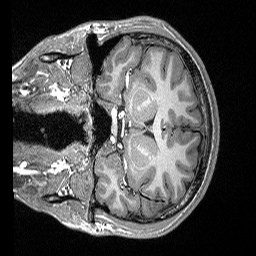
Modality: T1w
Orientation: coronal
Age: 19
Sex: male
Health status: healthy
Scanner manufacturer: siemens
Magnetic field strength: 3 T
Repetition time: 2.3 s
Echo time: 0.00298 s